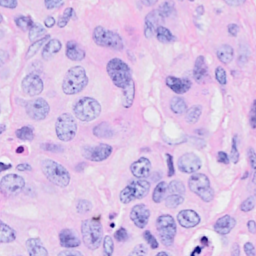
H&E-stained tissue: Breast